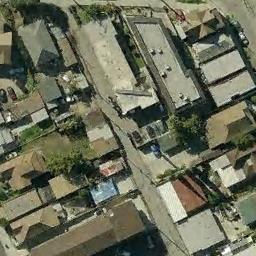
Label: residential